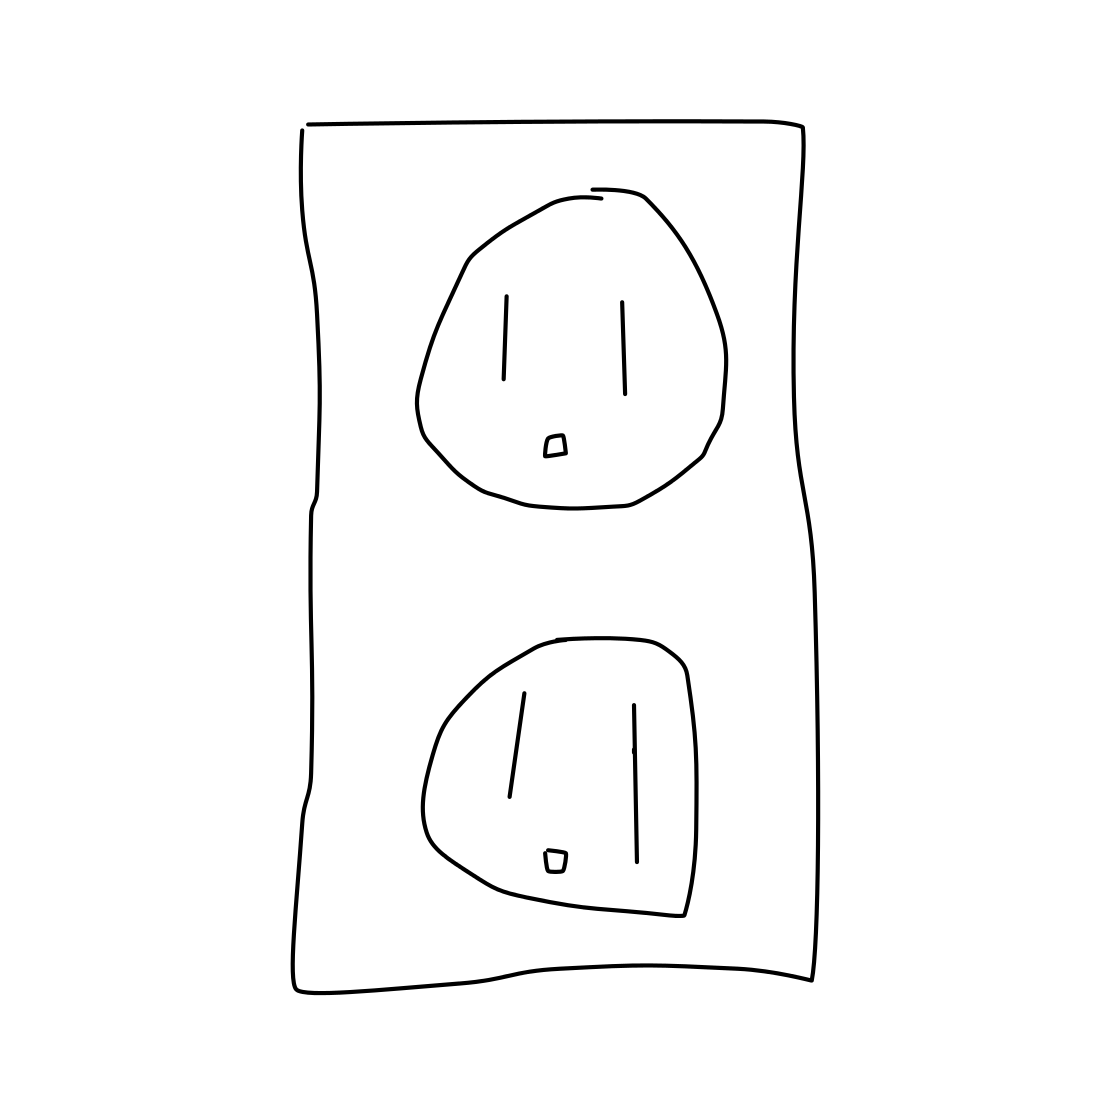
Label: power outlet